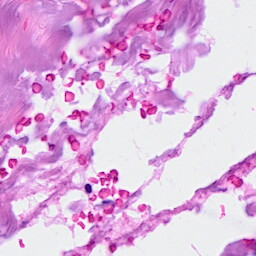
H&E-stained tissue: Breast